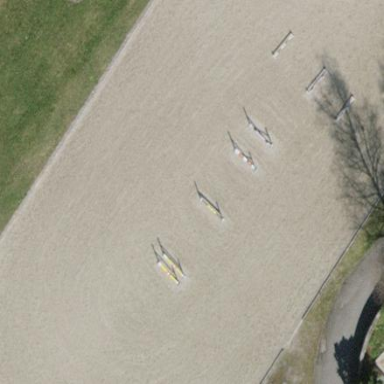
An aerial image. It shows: Equestrian pitch used for leisure and sports activities.